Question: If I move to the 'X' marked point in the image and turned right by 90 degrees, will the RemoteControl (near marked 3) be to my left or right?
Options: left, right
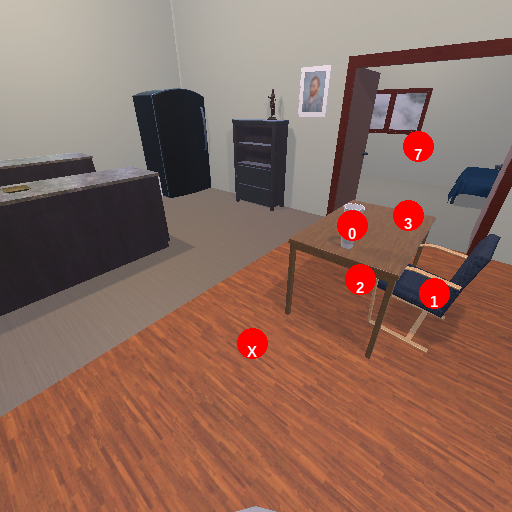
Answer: left